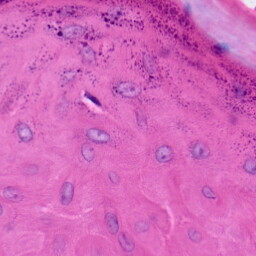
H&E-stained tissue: Skin